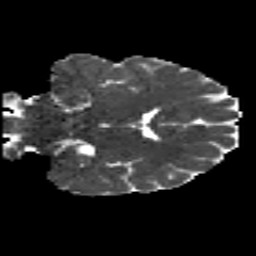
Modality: MD
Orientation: coronal
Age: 23
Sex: male
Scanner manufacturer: siemens
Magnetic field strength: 3 T
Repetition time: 8.8 s
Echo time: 0.085 s